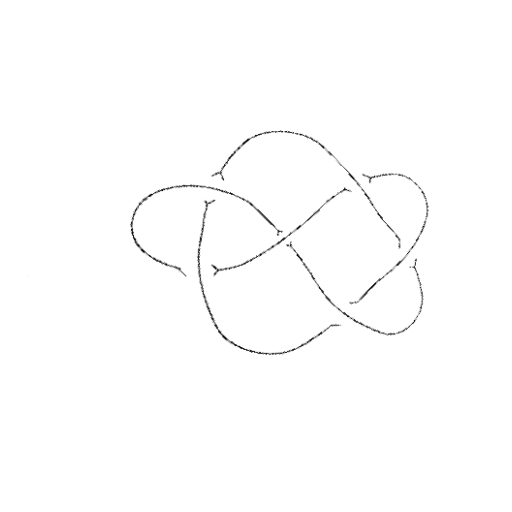
Crossing number: 6